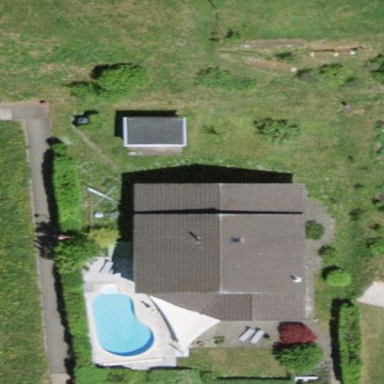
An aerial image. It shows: Simple house.